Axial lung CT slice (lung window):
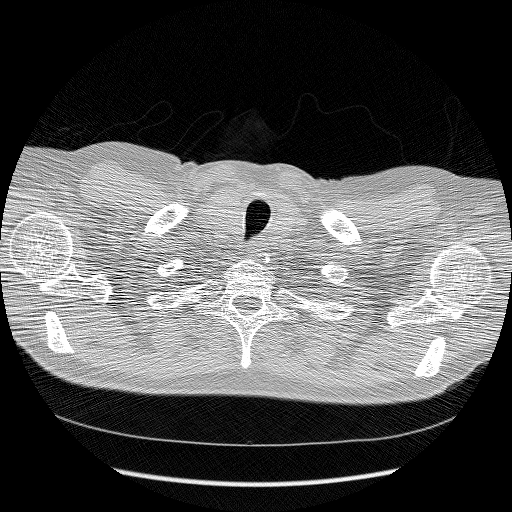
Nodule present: no